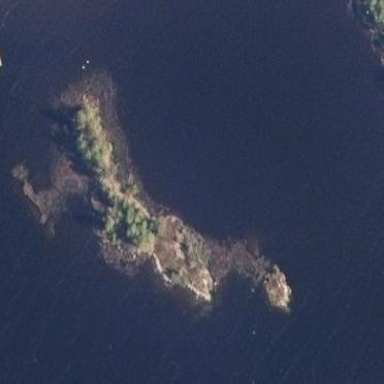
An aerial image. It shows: Islet.